九年级 · 度量几何学
我国古代数学著作《九章算法比类大全》有题如下: “方种芝麻斜种黍, 勾股之田十亩无零数. 九十股差方为界, 勾差十步分明许. 借问贤家如何取, 多少黍田多少芝麻亩．算的二田无误处，智能才华算中举. "大意是：正方形田种芝麻，斜形（三角形）种黍, 有一块直角三角形 $A B C$ 是 10 亩整. 股差 $A D=90$ 步, 勾差 $B F=10$ 步. 请问黍田、芝麻各多少亩？（1 亩 $=240$ 平方步）答：（）

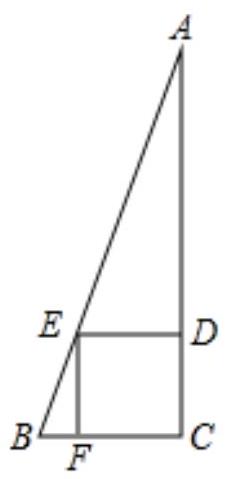
A. 艺麻田 3.75 亩，黍田 6.25 亩
B. 芝麻田 3.25 亩, 黍田 6.75 亩
C. 芝麻田 3.70 亩, 黍田 6.30 亩
D. 芝麻田 3.30 亩, 黍田 6.70 亩

答案: A
解析: 首先判定 $\triangle A E D \sim \triangle E B F$, 然后利用该相似三角形的对应边成比例和 $D E=E F$ 求得 $D E=30$ ；然后利用三角形和正方形的面积公式解答.

【详解】解: 根据题意知, $\triangle A E D \sim \triangle E B F$, 则 $\frac{A D}{D E}=\frac{E F}{F B}$.

又 $\because D E=E F$,

$\therefore D E=\sqrt{A D \cdot F B}=\sqrt{90 \times 10}=30$.

所以, 芝麻田的面积为: $S_{\text {䓅㻕 }}=30 \times 30 \div 240=3.75$ (亩).

黍田的面积为: $S_{\text {秀 }}=\frac{1}{2} A C \cdot C B \div 240-S_{\text {共䖧 }}$

$=\frac{1}{2}(A D+D C)(C F+F B) \div 240-S_{\text {并棶 }}$

$=\frac{1}{2} \times(90+30)(30+10) \div 240-3.75$

$=6.25$ （亩）.

综上所述, 芝麻田 3.75 亩, 黍田 6.25 亩.

故选: A.

【点睛】本题考查相似三角形的判定与性质的实际应用, 解决此问题的关键是在正确理解题意的基础上建立数学模型, 把实际问题转化为数学问题.